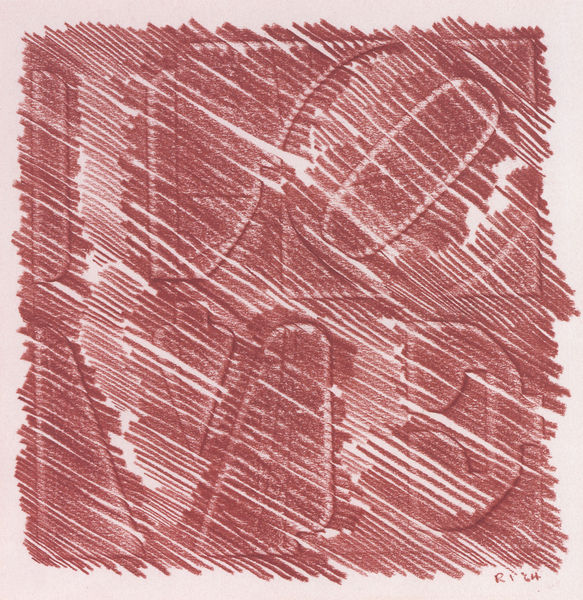
Titel: Love
Künstler: Robert Indiana
Institution: Spencer Musum of Art, The University of Kansas.
Gene Swenson Collection, 70.124a.
Schlagwörter: weiß, skizze, zeichen, zeichnung, rot, muster, rund, striche, frottage, schraffur, buchstaben, quer, stift, abdruck, quadrat, i, love, gekrizel, pille, keine ahnung was das ist